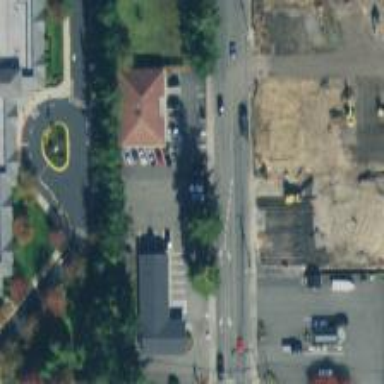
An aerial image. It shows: Healthcare clinic is depicted in the image.